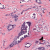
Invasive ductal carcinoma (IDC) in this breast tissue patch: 1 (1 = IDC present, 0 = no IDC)